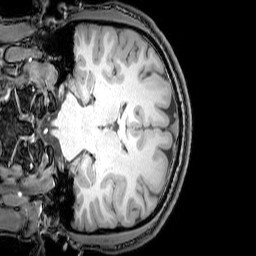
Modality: T1w
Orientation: coronal
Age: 24
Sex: male
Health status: healthy
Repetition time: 0.081 s
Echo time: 0.037 s